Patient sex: M
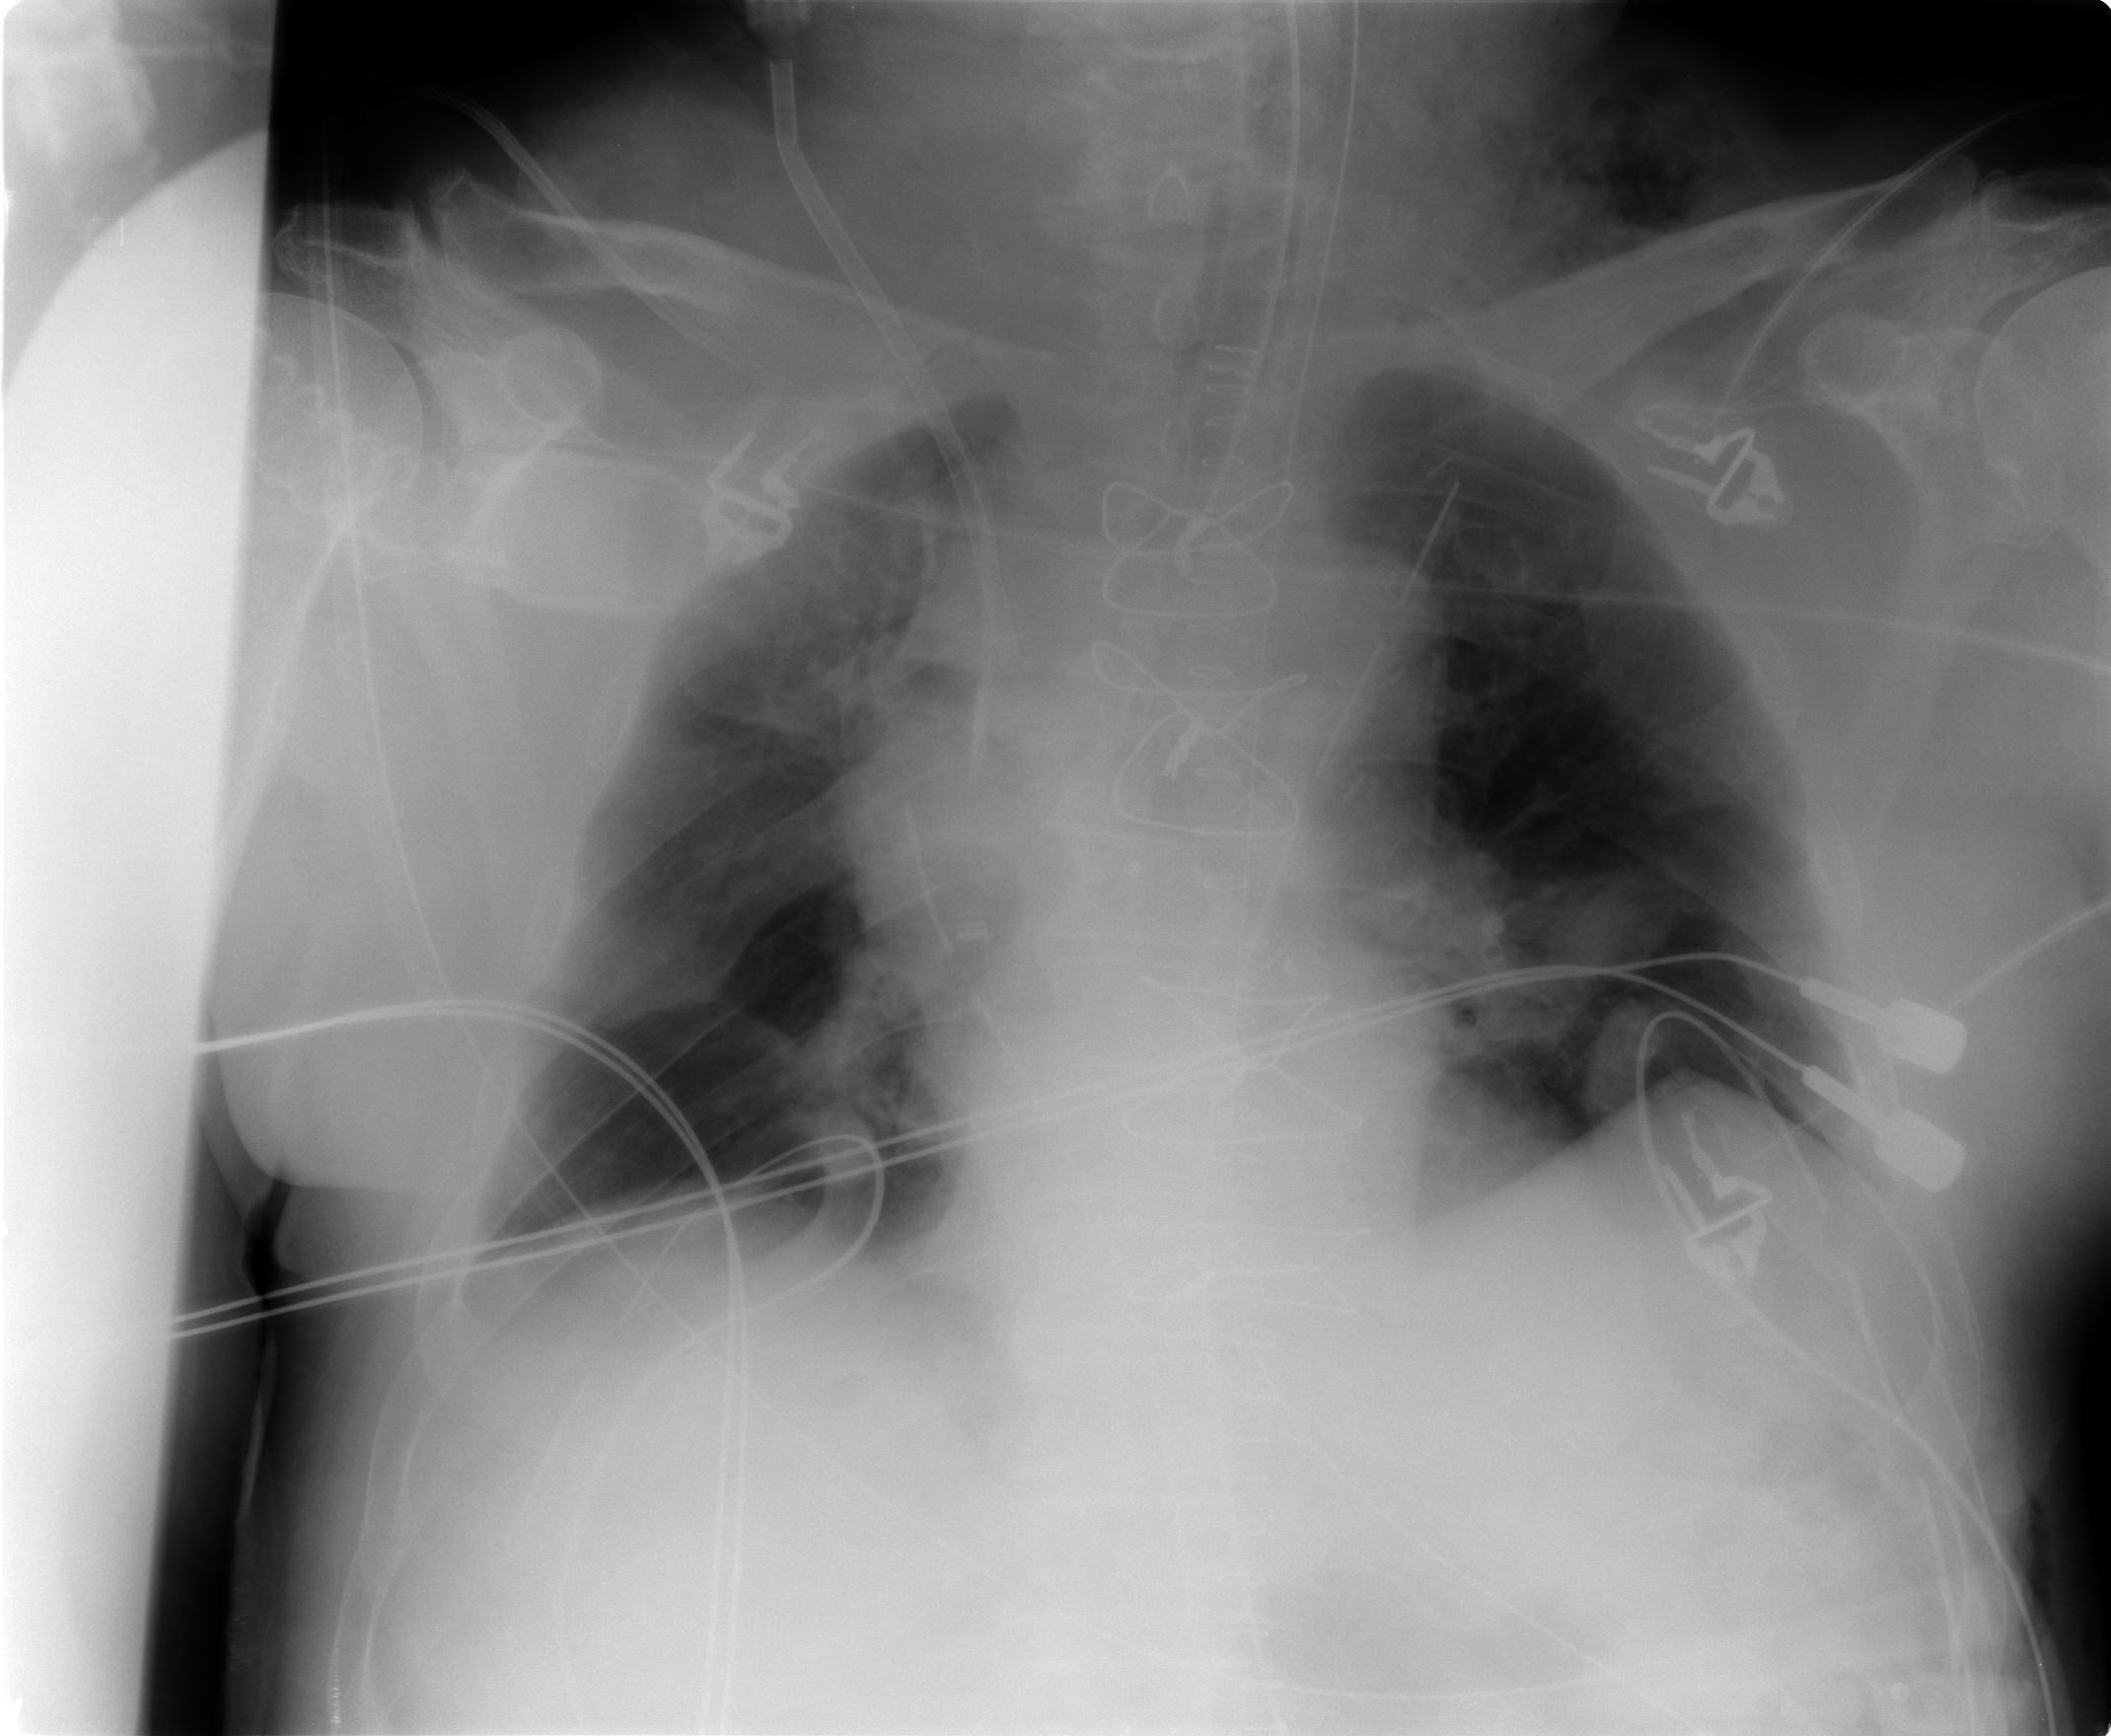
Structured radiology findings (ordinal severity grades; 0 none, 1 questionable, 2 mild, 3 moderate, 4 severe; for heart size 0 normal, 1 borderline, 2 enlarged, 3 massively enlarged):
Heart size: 1
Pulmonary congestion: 1
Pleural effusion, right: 2
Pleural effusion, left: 1
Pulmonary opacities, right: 1
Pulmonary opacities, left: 0
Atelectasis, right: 2
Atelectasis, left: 2